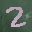
Label: 2